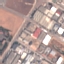
Land use / land cover: Industrial